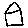
Label: house